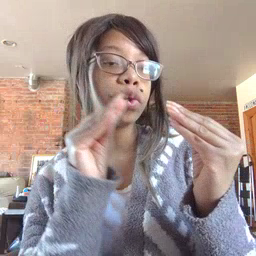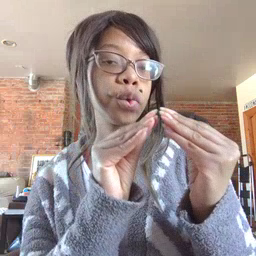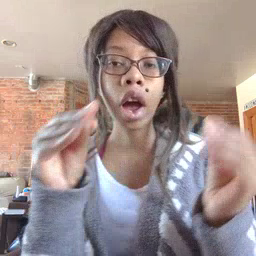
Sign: kiss